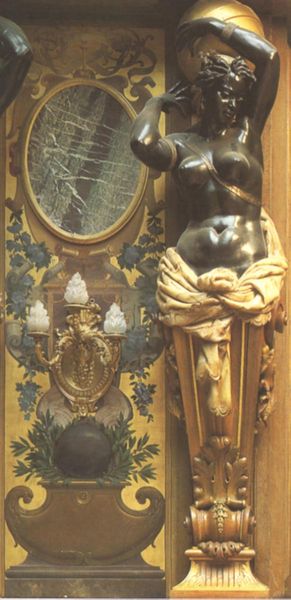
Titel: Empore des großen italienischen Salons
Künstler: Henri-Joseph Charles Cordier
Standort: Ferrières, Schloß der Familie Rothschild (EU - F)
Schlagwörter: blätter, dunkel, nackt, gelb, grün, blume, busen, frau, lampe, marmor, schwarz, säule, tuch, ball, wand, arm, arme, rahmen, tragen, hände, spiegel, erde, zweige, figur, gold, klassizismus, pflanzen, skulptur, statue, büste, kerze, lüster, metall, stuck, farn, nabel, foto, kugel, karyatide, globus, guss, artdeco, ägyptisch, atlas, bust